Question: I need change the gray color of the icons in MPMediaPickerController, when they are not selected, and the background is opaque, like faded, i need remove this too.
i'm using ios7.1 and the next code to show MPMediaPickerController element, on my viewController.
'''
- (IBAction)addSongs:(id)sender {
MPMediaPickerController *picker = [[MPMediaPickerController alloc]
initWithMediaTypes:MPMediaTypeMusic];
picker.delegate = self;
picker.allowsPickingMultipleItems = YES;
[self presentViewController:picker animated:YES completion:nil];
}
'''
And this code on AppDelegate
'''
- (BOOL)application:(UIApplication *)application
didFinishLaunchingWithOptions:(NSDictionary *)launchOptions {
[[UIView appearance] setTintColor:[UIColor whiteColor]];
return YES;
}
'''
example:

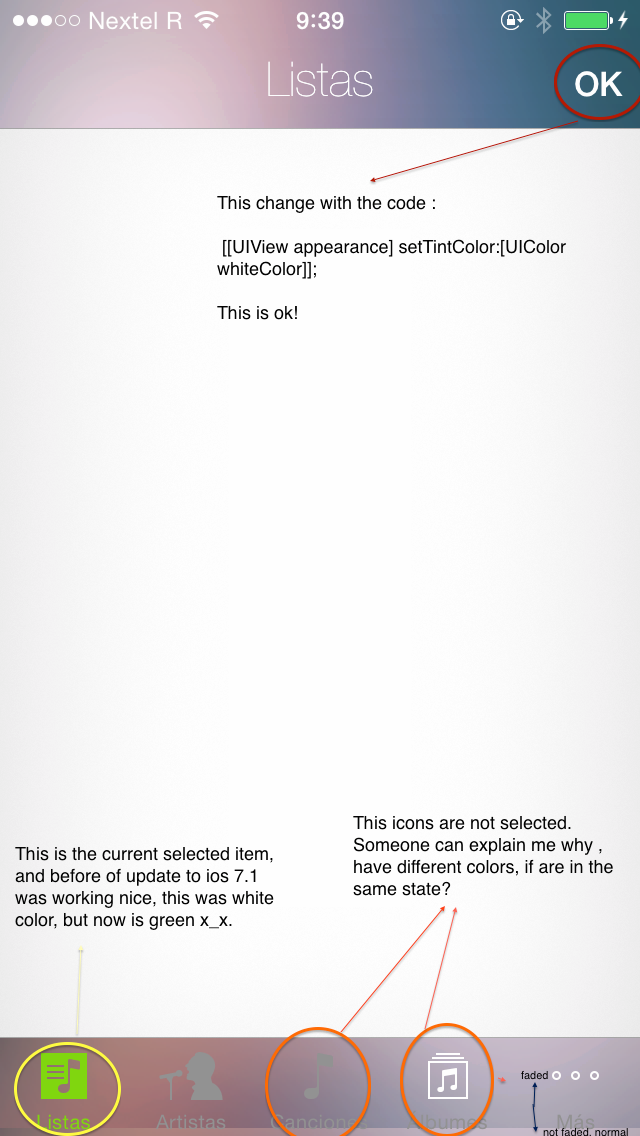
Answer: This is the same as <URL>
....
in the app delegate :
'''
[[UIView appearance] setTintColor:[UIColor blueColor]];
'''
the command sets the colour tone for tab bars, toolbars, etc everything with a sillohouette icon.... Your tab bar seems seems to be translucent over a dark window background .... I use mpmediapickercontroller too in my app and I get an all white background with the default setting since moving to IOS 7. I believe it is your windows.backgroundcolor mine is set to white.